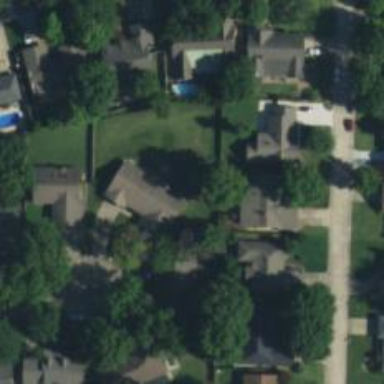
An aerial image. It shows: Neighborhood.